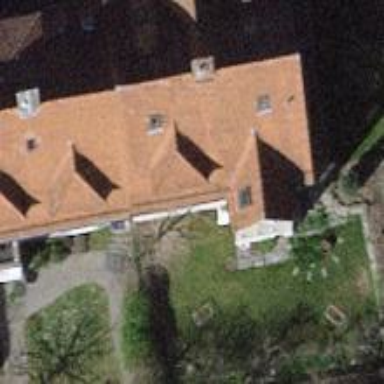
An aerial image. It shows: Building with gabled roof.